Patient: sex M, age 73
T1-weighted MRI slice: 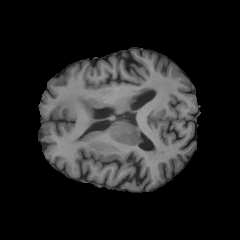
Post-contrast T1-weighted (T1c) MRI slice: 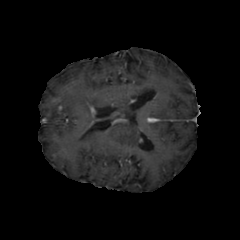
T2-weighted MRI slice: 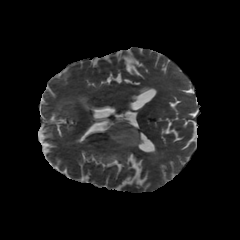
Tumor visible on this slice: yes
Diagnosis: Glioblastoma, IDH-wildtype
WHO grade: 4